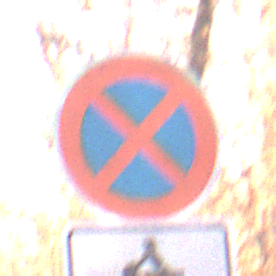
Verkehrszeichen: AbsolutesHalteverbot
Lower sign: HinweisDurchSinnbild18
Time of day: SunriseSunset
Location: Outdoor (Nature)
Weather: Clear
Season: Autumn
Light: Natural